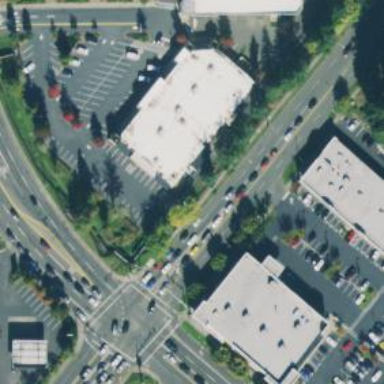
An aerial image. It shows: Retail building.